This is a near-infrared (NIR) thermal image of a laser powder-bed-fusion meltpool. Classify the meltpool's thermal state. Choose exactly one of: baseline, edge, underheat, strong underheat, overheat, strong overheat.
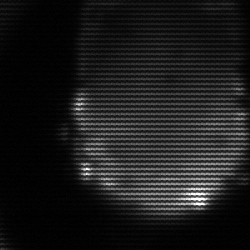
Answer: edge